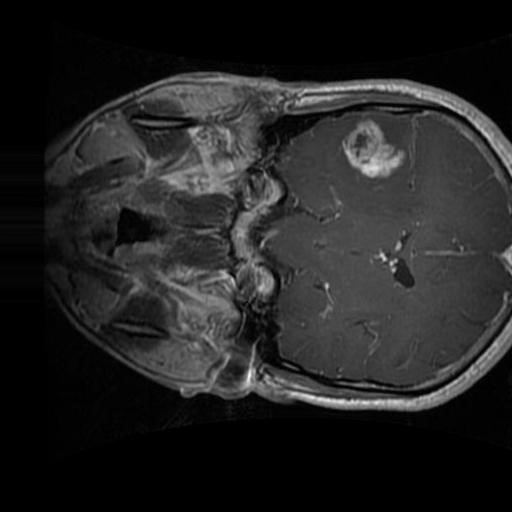
Label: brain_glioma